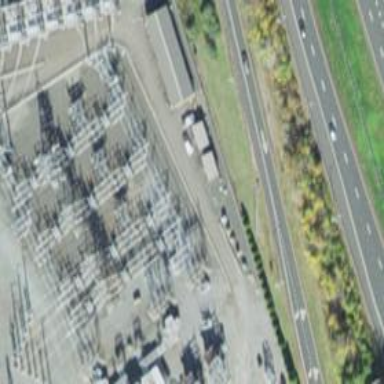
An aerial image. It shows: Switch used for power control.